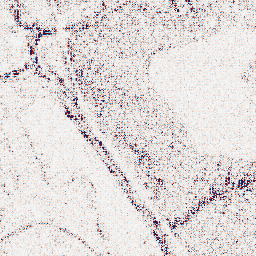
Category: wavelet
Decomposition family: wavelet_biorthogonal
Decomposition parameters: wavelet: bior4.4
level: 1
Upsampling method: quadratic
Upsampling parameters: scale: 2
Upsampling scale: 2